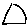
Label: triangle